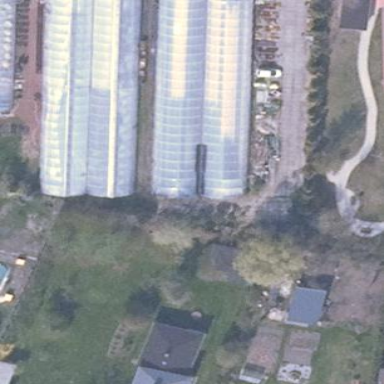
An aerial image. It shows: Greenhouse.